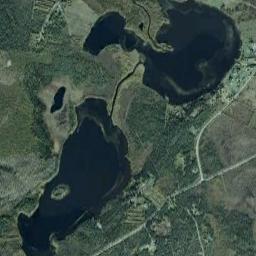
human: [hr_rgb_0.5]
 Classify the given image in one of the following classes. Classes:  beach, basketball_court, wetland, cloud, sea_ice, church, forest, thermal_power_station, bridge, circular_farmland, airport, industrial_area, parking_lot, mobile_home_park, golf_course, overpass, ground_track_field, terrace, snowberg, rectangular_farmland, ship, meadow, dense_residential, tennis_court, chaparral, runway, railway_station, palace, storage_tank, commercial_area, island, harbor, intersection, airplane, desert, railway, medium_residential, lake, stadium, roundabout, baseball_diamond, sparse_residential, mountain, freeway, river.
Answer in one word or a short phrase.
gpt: lake